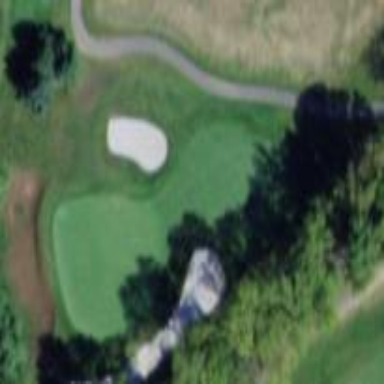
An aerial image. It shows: Rough area in golf course.